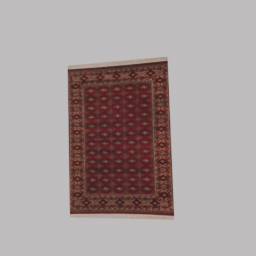
Label: decoration